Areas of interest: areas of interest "Clothing, Shoes, Hats and Leather Goods Store"
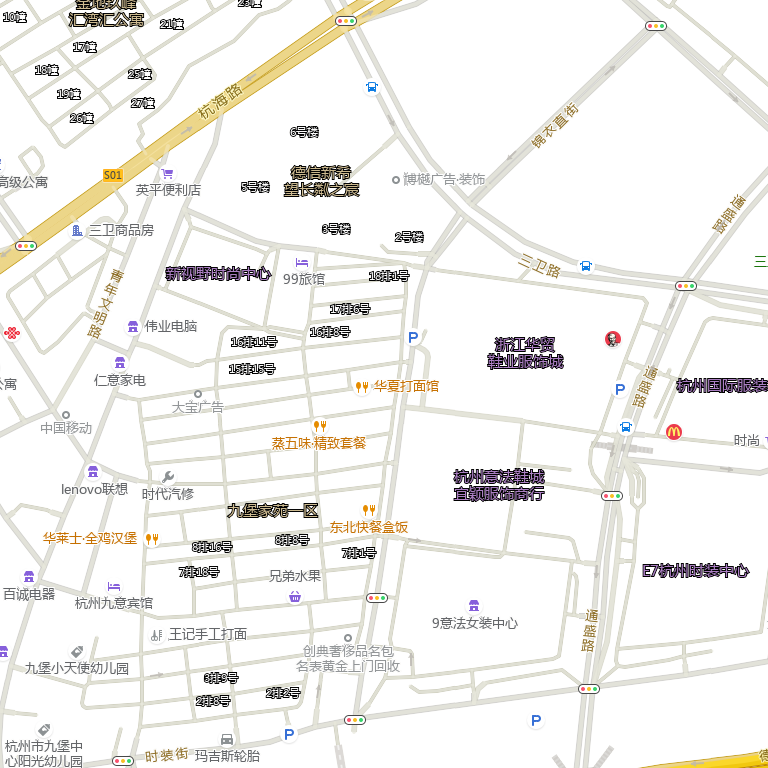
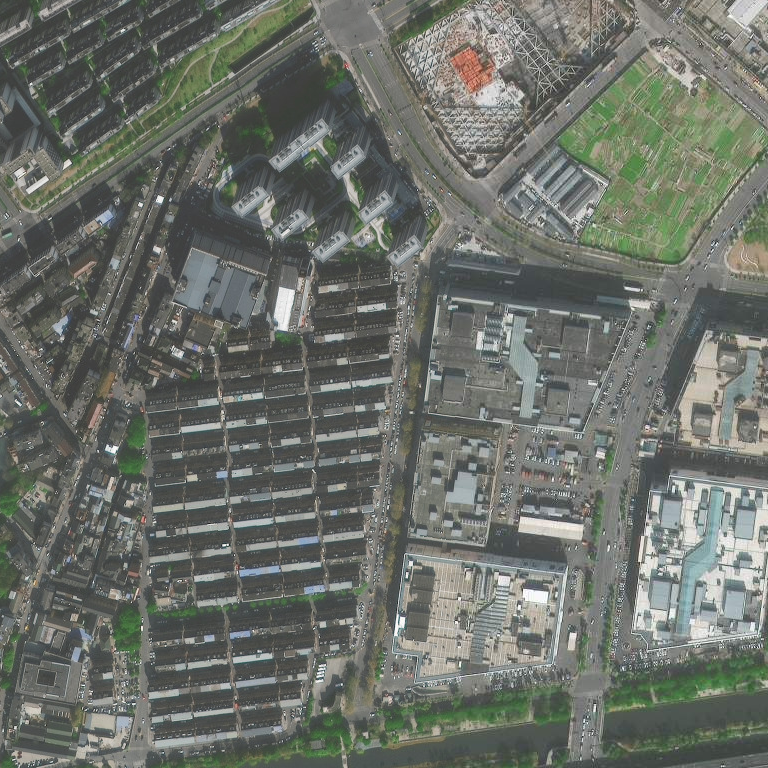